Aerial crown-view tile of a tropical tree (Barro Colorado Island, Panama), acquired 20250512:
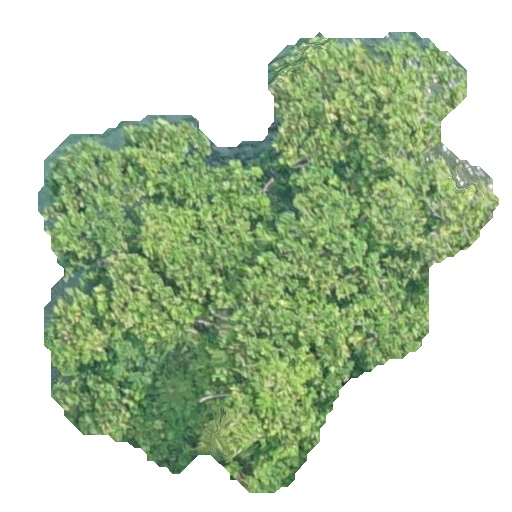
Species: Anacardium excelsum
GBIF accepted scientific name: Anacardium excelsum
Crown area: 198.469 m²